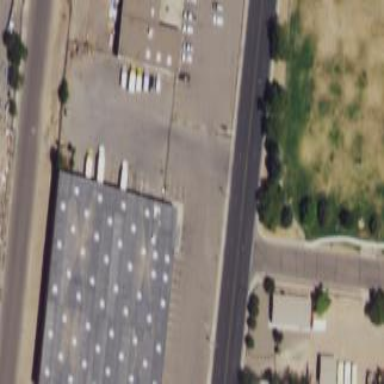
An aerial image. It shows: Warehouse building.